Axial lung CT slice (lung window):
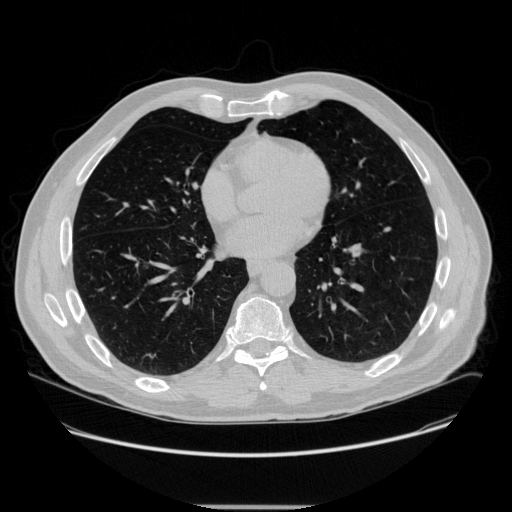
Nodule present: no